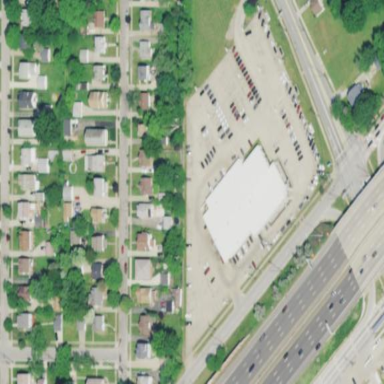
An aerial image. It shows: Shop that sells cars.